Question: The following SQL statement:
'''
SELECT f.id,
f.front,
f.back,
h.statusChangedIdCode,
h.whenCreated,
h.historyIdCode
FROM dpod_site_flashcards AS f
JOIN dpod_site_historyItems AS h ON f.id = h.itemId
WHERE f.id = 216
AND historyIdCode = 'statusChanged'
ORDER BY h.whenCreated
'''
gives me the following output.

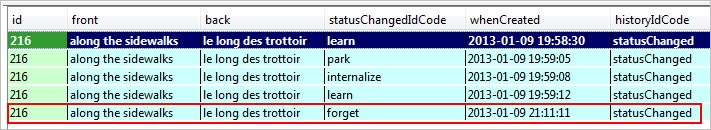
Answer: '''
SELECT f.id,
f.front,
f.back,
h.statusChangedIdCode,
h.whenCreated,
h.historyIdCode
FROM dpod_site_flashcards AS f
JOIN dpod_site_historyItems AS h ON f.id = h.itemId
WHERE f.id = 216
AND h.historyIdCode = 'statusChanged'
AND h.whenCreated = (select max(whenCreated)
from dpod_site_historyItems h2
where h2.itemId = h.itemId
and h2.historyIdCode = 'statusChanged')
ORDER BY h.whenCreated
'''
or if you have a modern DBMS supporting windowing functions:
'''
SELECT f.id,
f.front,
f.back,
h.statusChangedIdCode,
h.whenCreated,
h.historyIdCode
FROM dpod_site_flashcards AS f
JOIN (
select itemid,
historyIdCode,
whenCreated,
statusChangedIdCode,
row_number() over (partition by itemid order by whenCreated desc) as rn
from dpod_site_historyItems
where historyIdCode = 'statusChanged'
) h ON f.id = h.itemId AND h.rn = 1
WHERE f.id = 216
ORDER BY h.whenCreated
'''
Both cases also work when you select rows for more than one 'dpod_site_flashcards.id' which the LIMIT solution would not do.